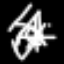
Label: diamond